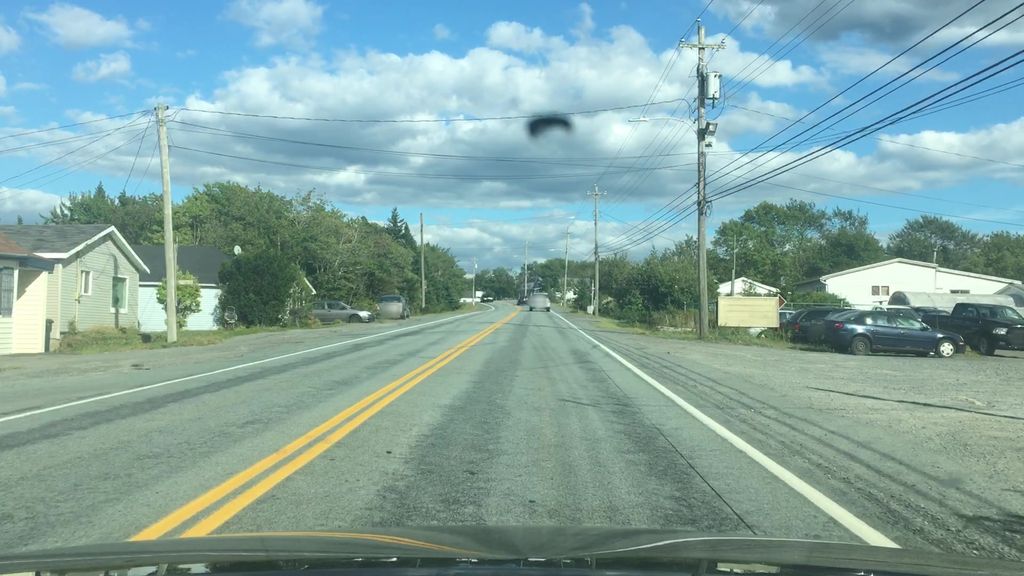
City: halifax